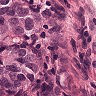
Metastatic tissue present: yes